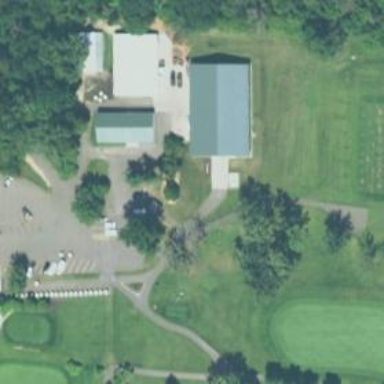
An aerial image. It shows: Asphalt path that serves as golf cartpath.